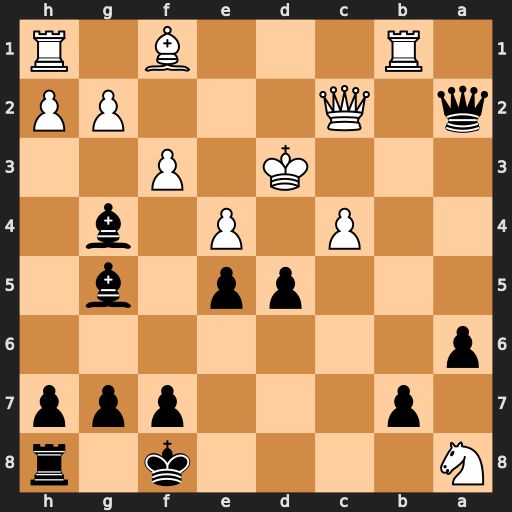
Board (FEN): N4k1r/1p3ppp/p7/3pp1b1/2P1P1b1/3K1P2/q1Q3PP/1R3B1R
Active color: b
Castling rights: -
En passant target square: -
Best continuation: dxc4+ Kc3 Qa3+